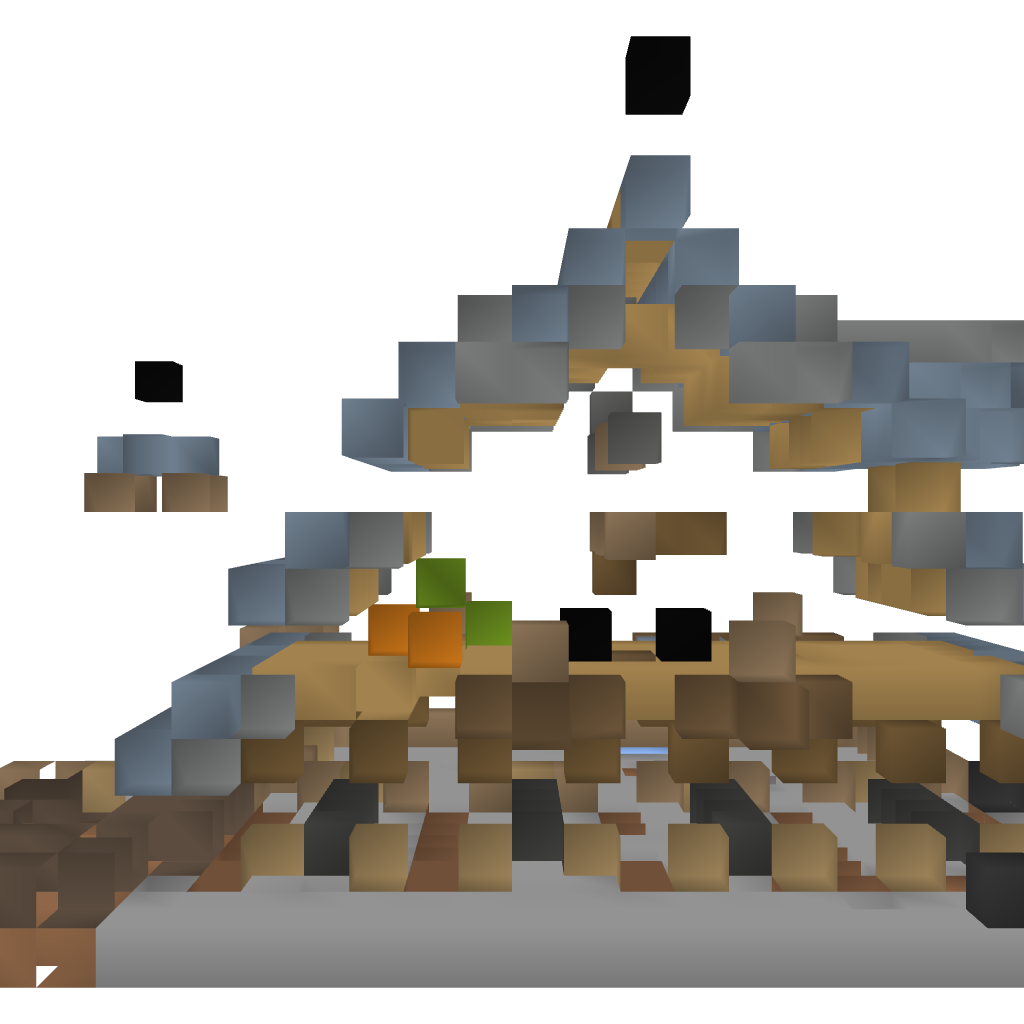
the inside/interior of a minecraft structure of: Barn with Water Tower